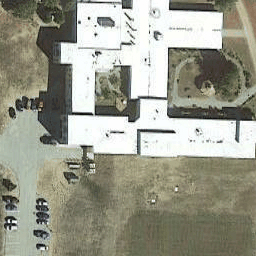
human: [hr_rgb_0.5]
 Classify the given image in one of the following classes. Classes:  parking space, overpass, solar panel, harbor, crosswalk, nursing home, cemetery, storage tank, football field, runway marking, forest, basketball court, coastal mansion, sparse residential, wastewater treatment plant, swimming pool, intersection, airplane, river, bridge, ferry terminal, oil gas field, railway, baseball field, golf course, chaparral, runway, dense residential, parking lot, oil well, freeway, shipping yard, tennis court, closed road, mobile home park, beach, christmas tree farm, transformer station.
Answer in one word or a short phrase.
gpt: nursing home